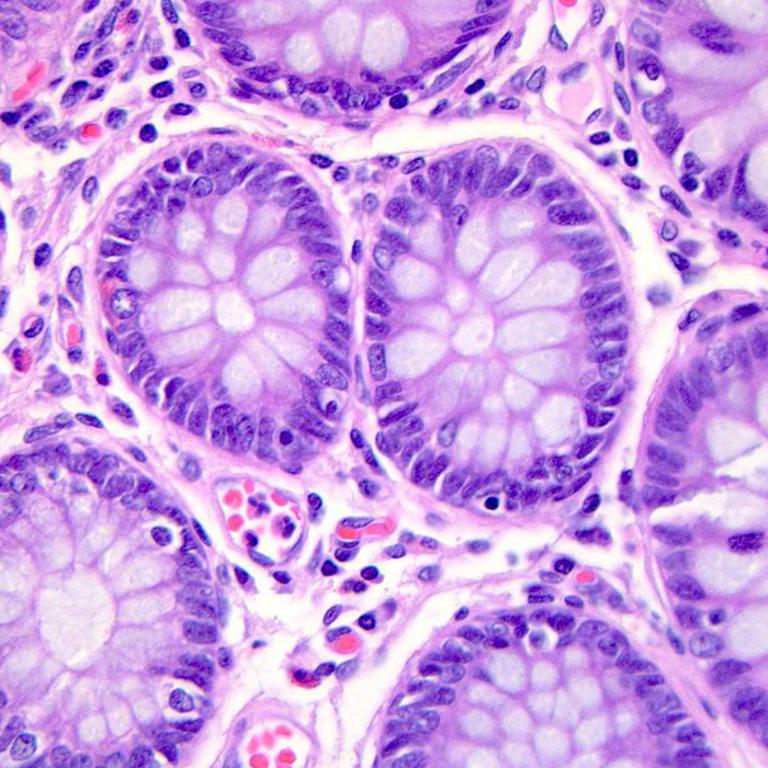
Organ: colon
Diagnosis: benign